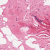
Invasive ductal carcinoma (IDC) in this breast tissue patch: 0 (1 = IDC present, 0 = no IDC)